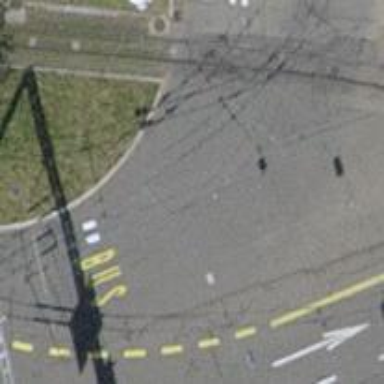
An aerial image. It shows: Asphalt service road for trolleybuses with trolley wire overhead.